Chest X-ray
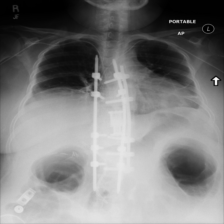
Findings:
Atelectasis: negative
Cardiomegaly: positive
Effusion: positive
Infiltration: negative
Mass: negative
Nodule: negative
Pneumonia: negative
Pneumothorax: negative
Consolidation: negative
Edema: negative
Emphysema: negative
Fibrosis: negative
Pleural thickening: negative
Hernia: negative